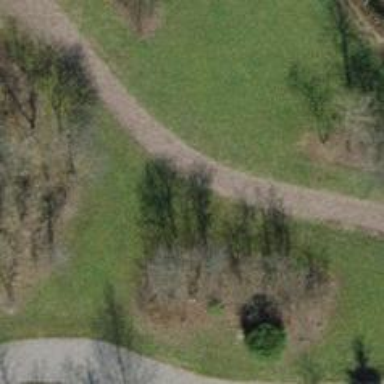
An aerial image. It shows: Track on leisure land with woodchips surface.